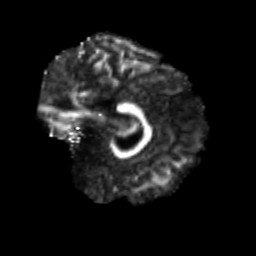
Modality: FA
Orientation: sagittal
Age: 20
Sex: male
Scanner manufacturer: siemens
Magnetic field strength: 3 T
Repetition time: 3.5 s
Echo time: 0.125 s